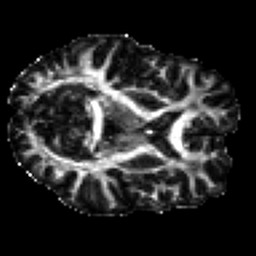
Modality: FA
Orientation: axial
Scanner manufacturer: siemens
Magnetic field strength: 3 T
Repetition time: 7.8 s
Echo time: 0.09 s